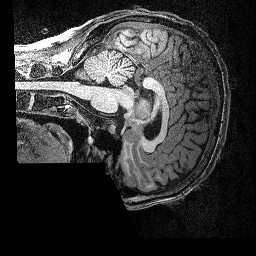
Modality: T1w
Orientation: sagittal
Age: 30
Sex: male
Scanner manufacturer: siemens
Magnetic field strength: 3 T
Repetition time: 2.53 s
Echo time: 0.00342 s